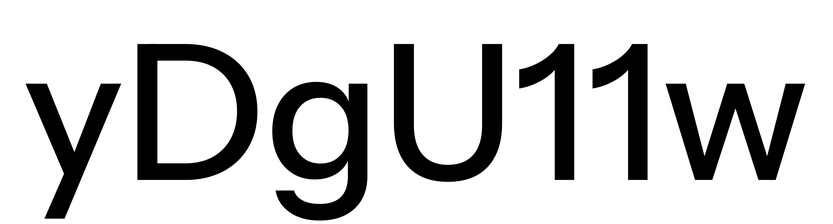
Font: InstrumentSans_Medium